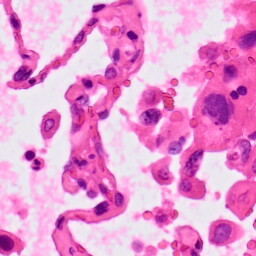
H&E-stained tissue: Lung